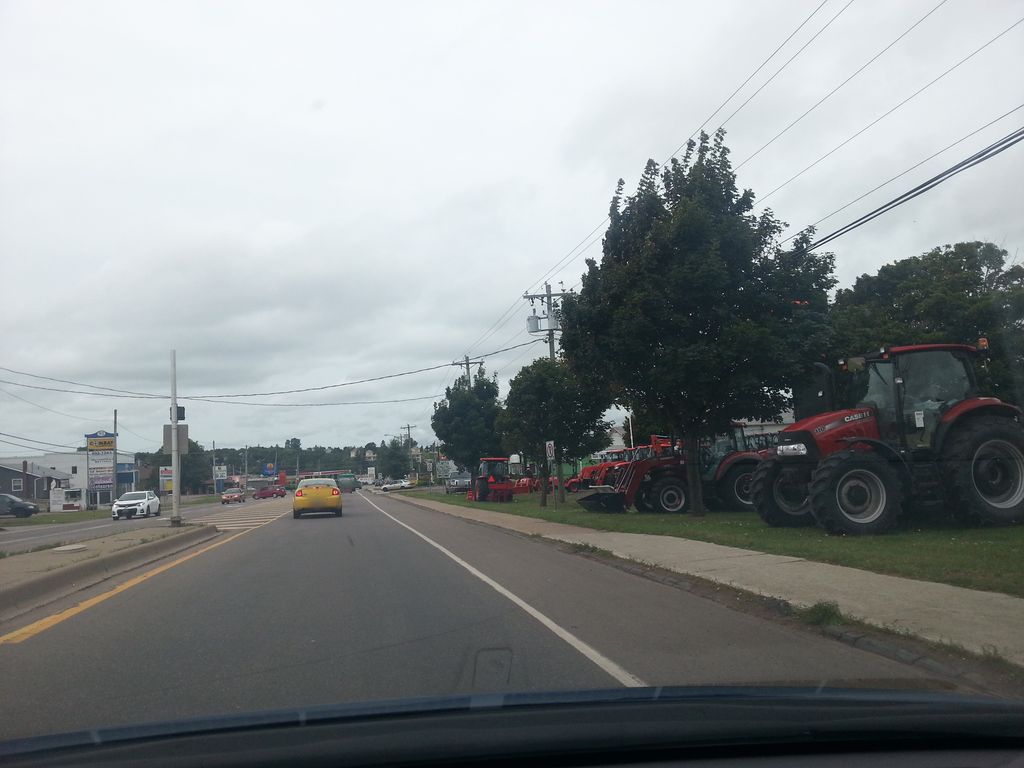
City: charlottetown